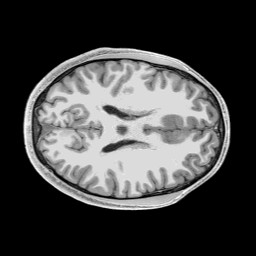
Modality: T1w
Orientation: axial